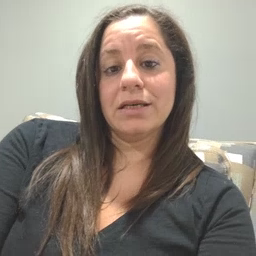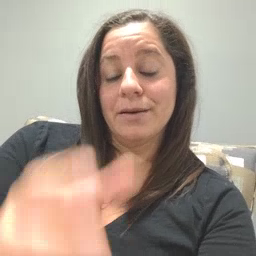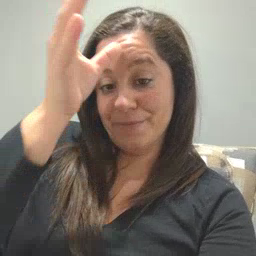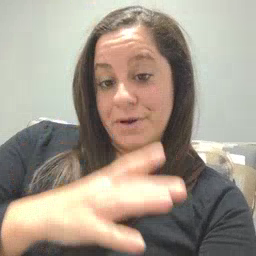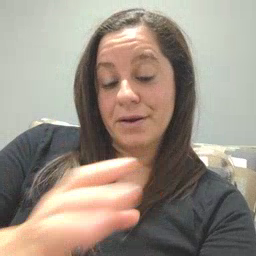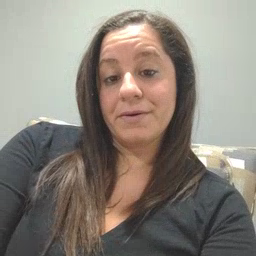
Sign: man